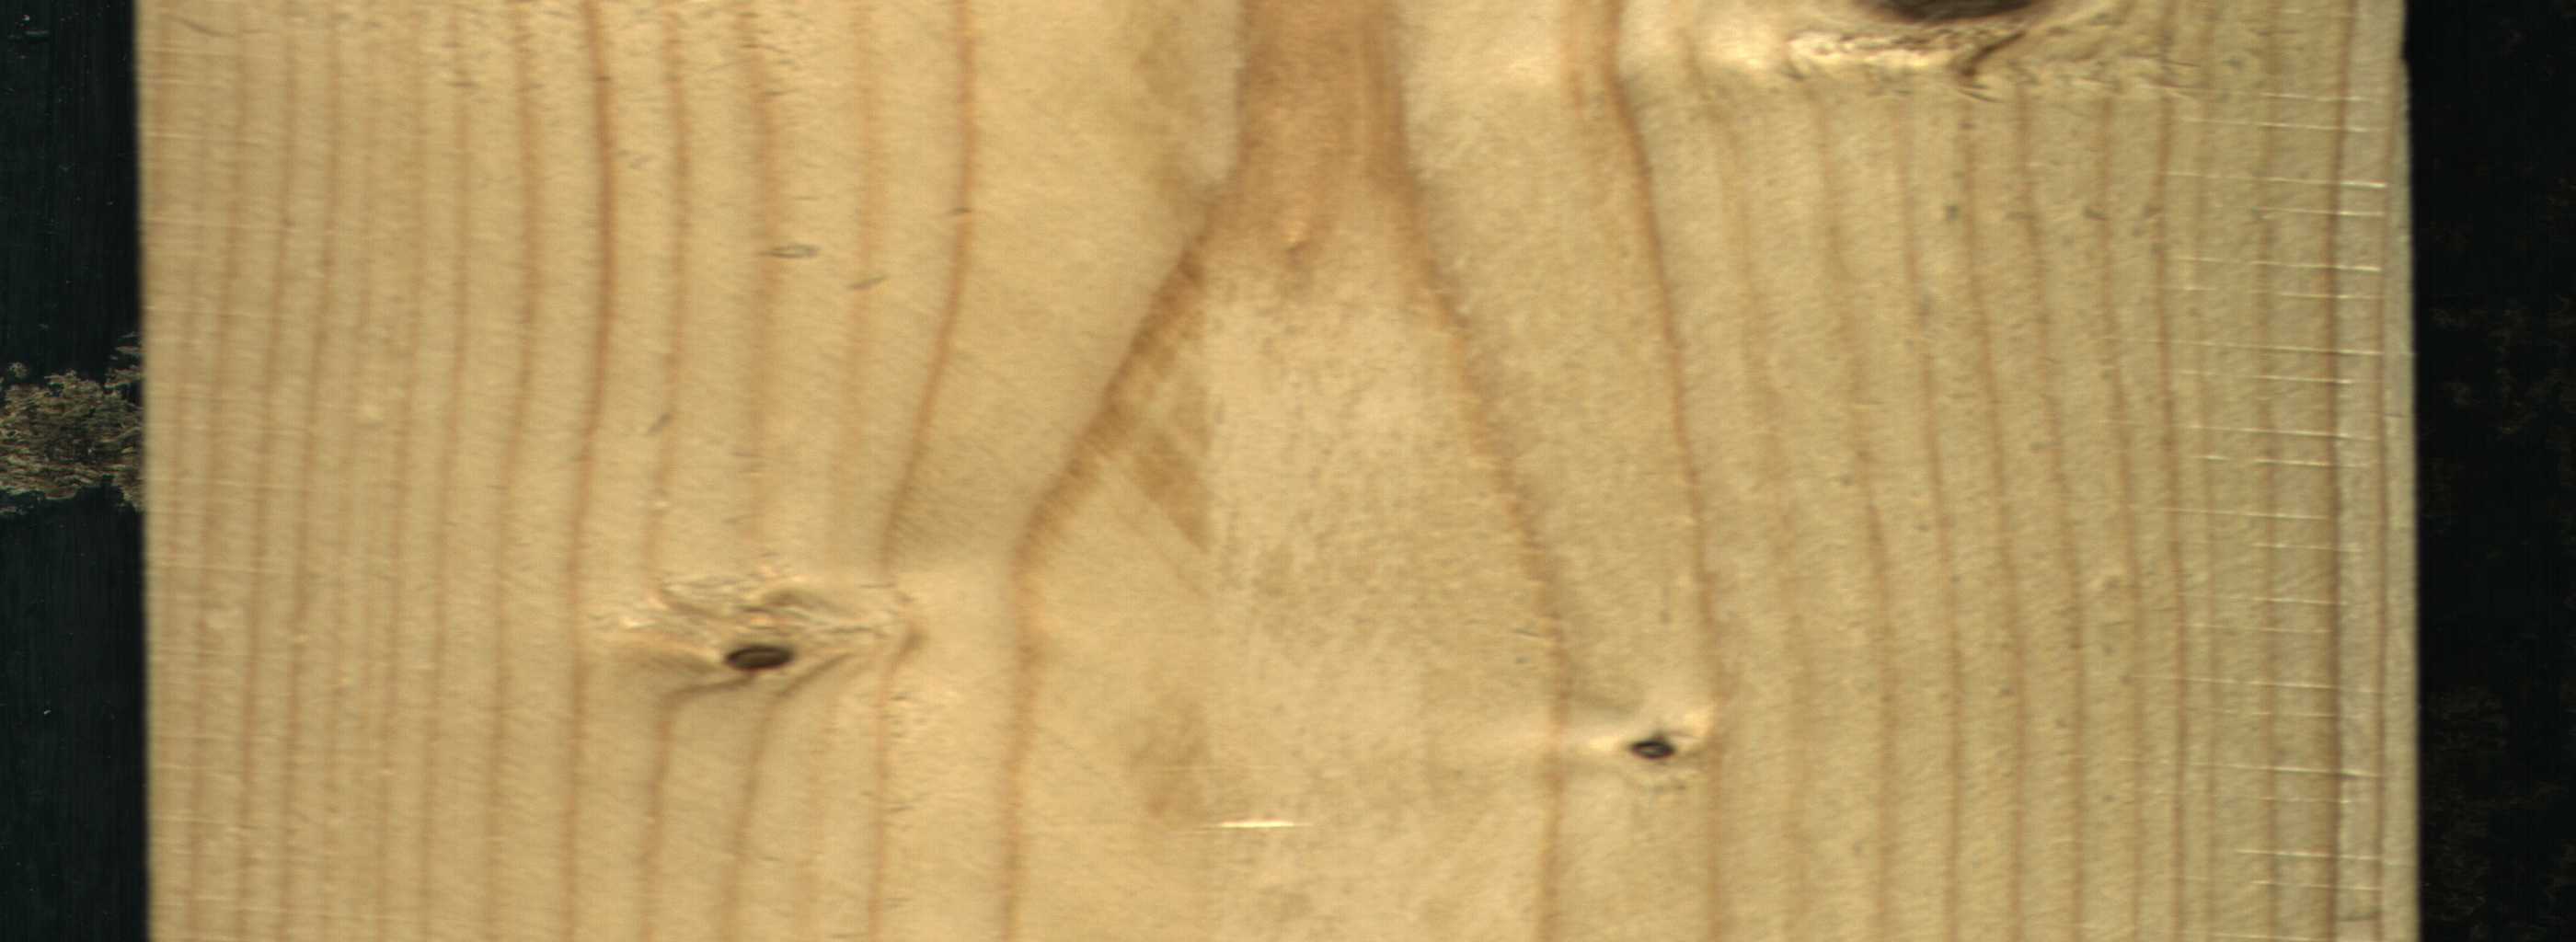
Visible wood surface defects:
Dead_Knot
Live_Knot
Live_Knot